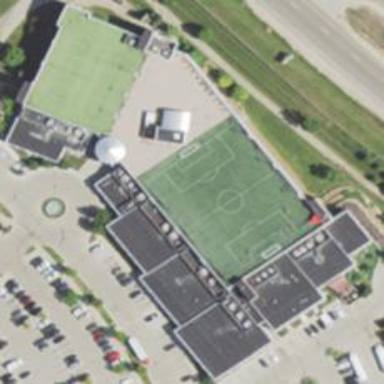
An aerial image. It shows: Sports centre building.